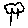
Label: tree